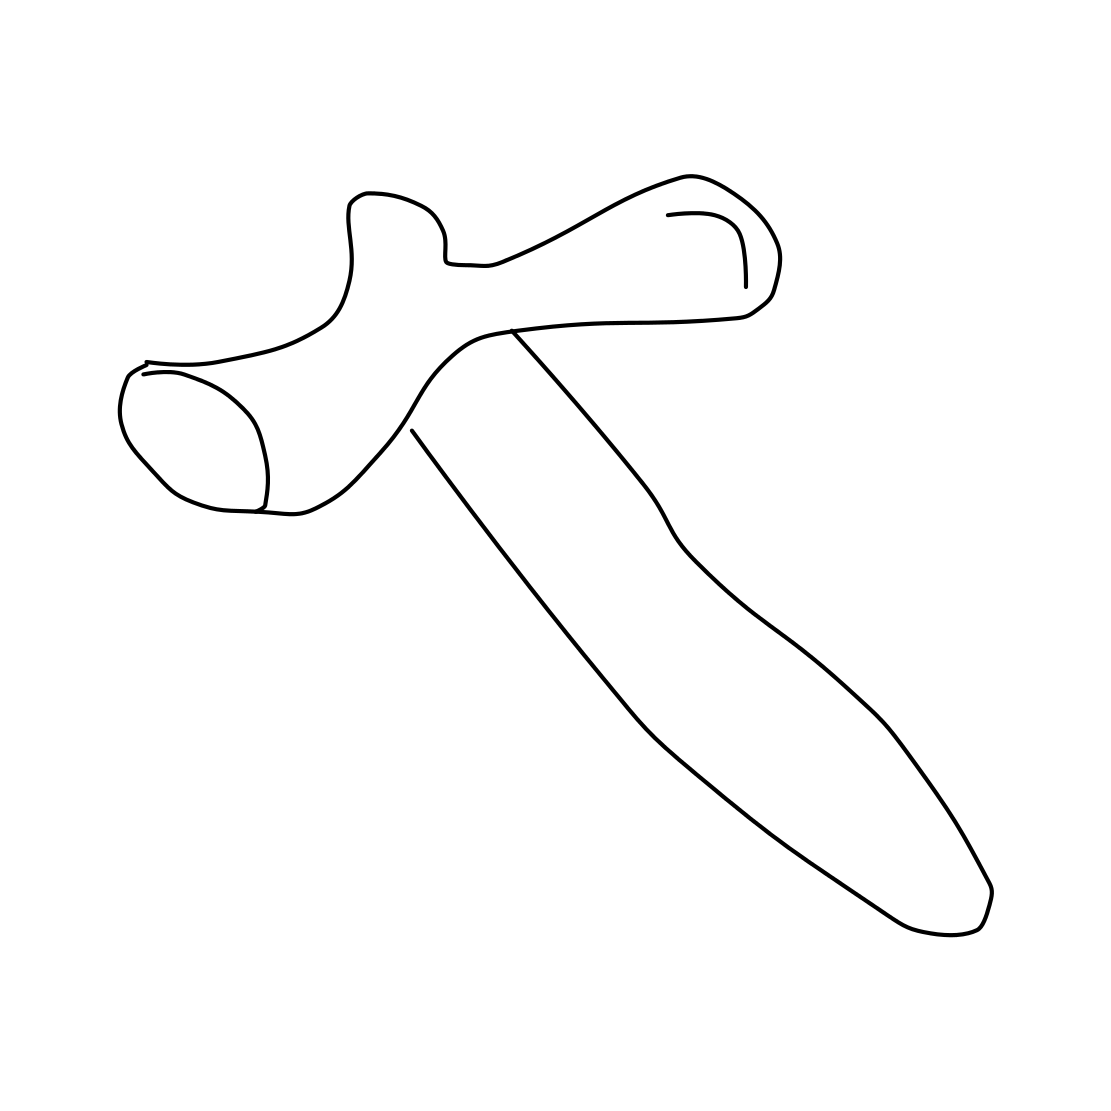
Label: hammer